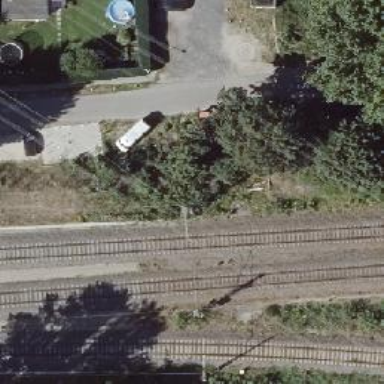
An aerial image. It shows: Milestone along the railway track with catenary mast.